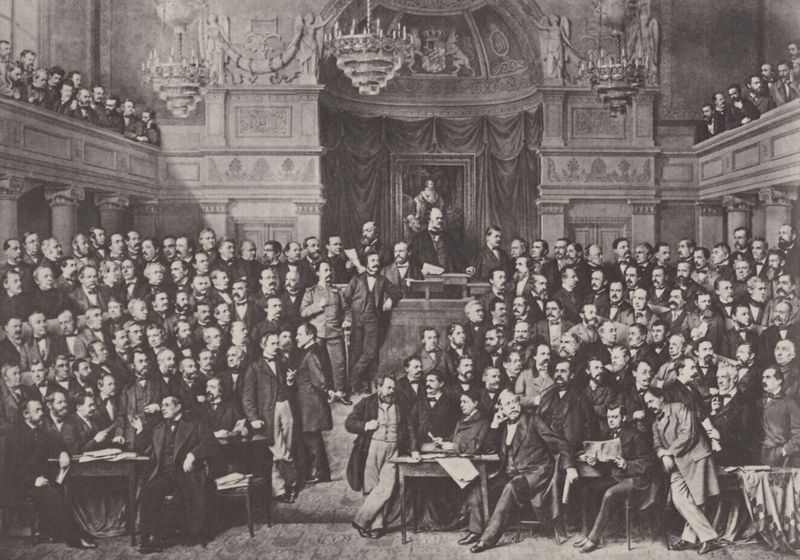
Titel: Die Abgeordneten des Bayerischen Landtages
Künstler: Joseph Albert
Standort: München
Institution: Stadtmuseum, Graphische Sammlung
Schlagwörter: dunkel, gemälde, gruppe, kopf, mann, schatten, weiß, menschen, sitzen, grau, hell, kleider, köpfe, lampe, lampen, licht, mund, männer, nase, pfeiler, raum, schmuck, schwarz, skizze, stirn, stuhl, stühle, säule, säulen, tisch, tische, zeichnung, zimmer, gebäude, tuch, herren, menge, versammlung, anzug, anzüge, bart, gericht, gesichter, hose, jacke, wand, arm, arme, augen, falten, gesicht, kleidung, mensch, stehen, bild, blicken, gruppenportrait, gruppenporträt, herr, innenraum, möbel, schauen, tischdecke, vorhang, brüstung, kirche, boden, auge, stoff, stoffe, tücher, decke, personen, blatt, bühne, musik, person, kinn, lippen, beine, balkon, bein, papier, papiere, schuhe, studie, zuschauer, hosen, jungen, mauer, linien, besucher, empore, saal, kuppel, frack, falte, münder, nasen, vorhänge, kerze, kerzen, kronleuchter, leuchter, lüster, podest, junge, gehrock, striche, betrachter, galerie, halle, foto, fotografie, wände, gewölbe, linie, druck, schwarzweiss, radierung, stich, jacken, menschenmasse, entwurf, menschenmenge, politiker, stift, altar, pult, lettner, singen, mauern, brief, wrack, gottesdienst, chor, plan, kongress, wien, schreiber, zuschauen, nationalversammlung, parlament, akademie, gallerie, kassette, stifte, universität, auditorium, skuzze, beratung, rat, besprechung, tischdecken, srich, gerichtsaal, erlass, gerichtssaal, kornleuchter, national, wracks, edikt, redener